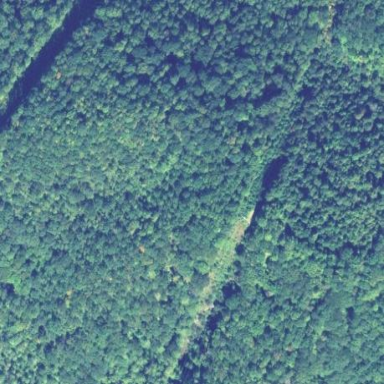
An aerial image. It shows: Beautiful woodland area.